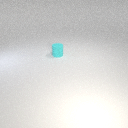
small cyan rubber cylinder